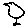
Label: bird